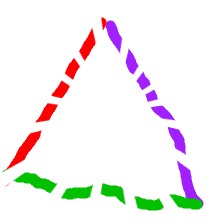
Shape: triangle